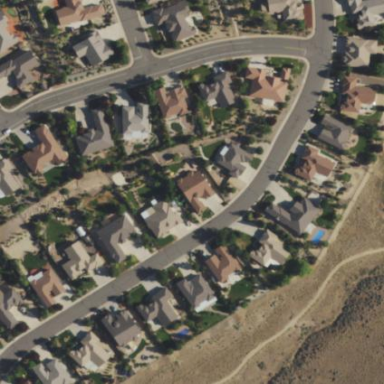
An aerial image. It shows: Residential area composed of single-family homes.